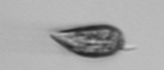
Label: Prorocentrum_triestinum